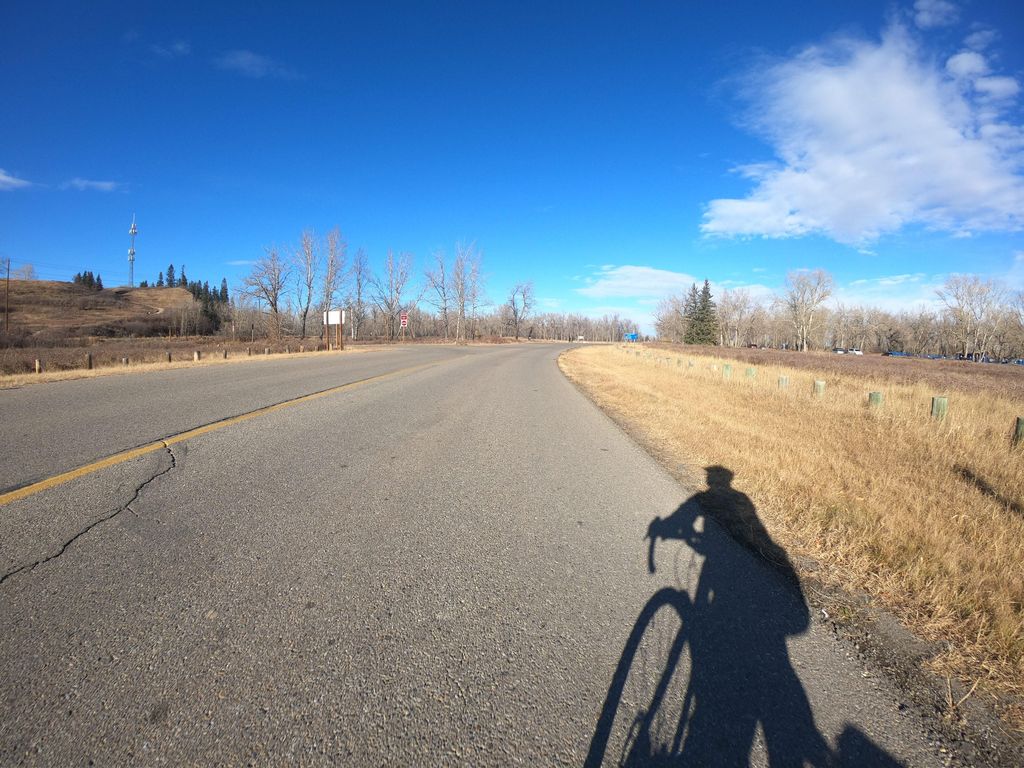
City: calgary